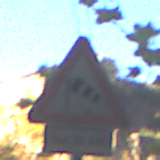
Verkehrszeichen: SeitenwindVonLinks
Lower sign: LaengeEinerStrecke6
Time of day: Midday
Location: Outdoor (Urban)
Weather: Clear
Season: NotSpecified
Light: Natural